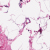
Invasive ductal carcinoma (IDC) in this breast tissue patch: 0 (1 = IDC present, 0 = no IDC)